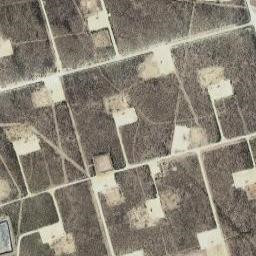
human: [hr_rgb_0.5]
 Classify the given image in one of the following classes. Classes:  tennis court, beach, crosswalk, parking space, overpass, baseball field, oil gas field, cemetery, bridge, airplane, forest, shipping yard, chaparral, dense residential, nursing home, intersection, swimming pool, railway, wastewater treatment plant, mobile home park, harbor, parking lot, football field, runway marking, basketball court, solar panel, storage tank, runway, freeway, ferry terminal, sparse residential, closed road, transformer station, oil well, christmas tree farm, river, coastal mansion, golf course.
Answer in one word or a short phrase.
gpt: oil gas field